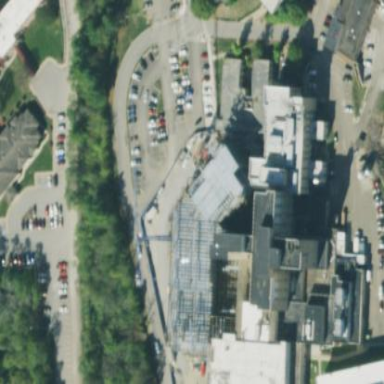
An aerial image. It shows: Hospital building.